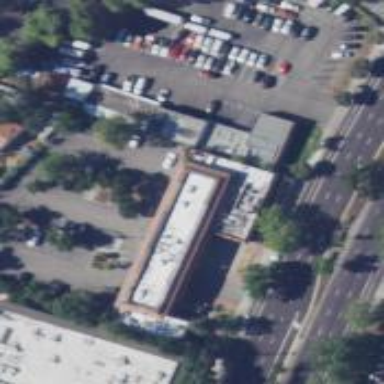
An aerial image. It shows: Healthcare clinic is depicted in the image.